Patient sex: M
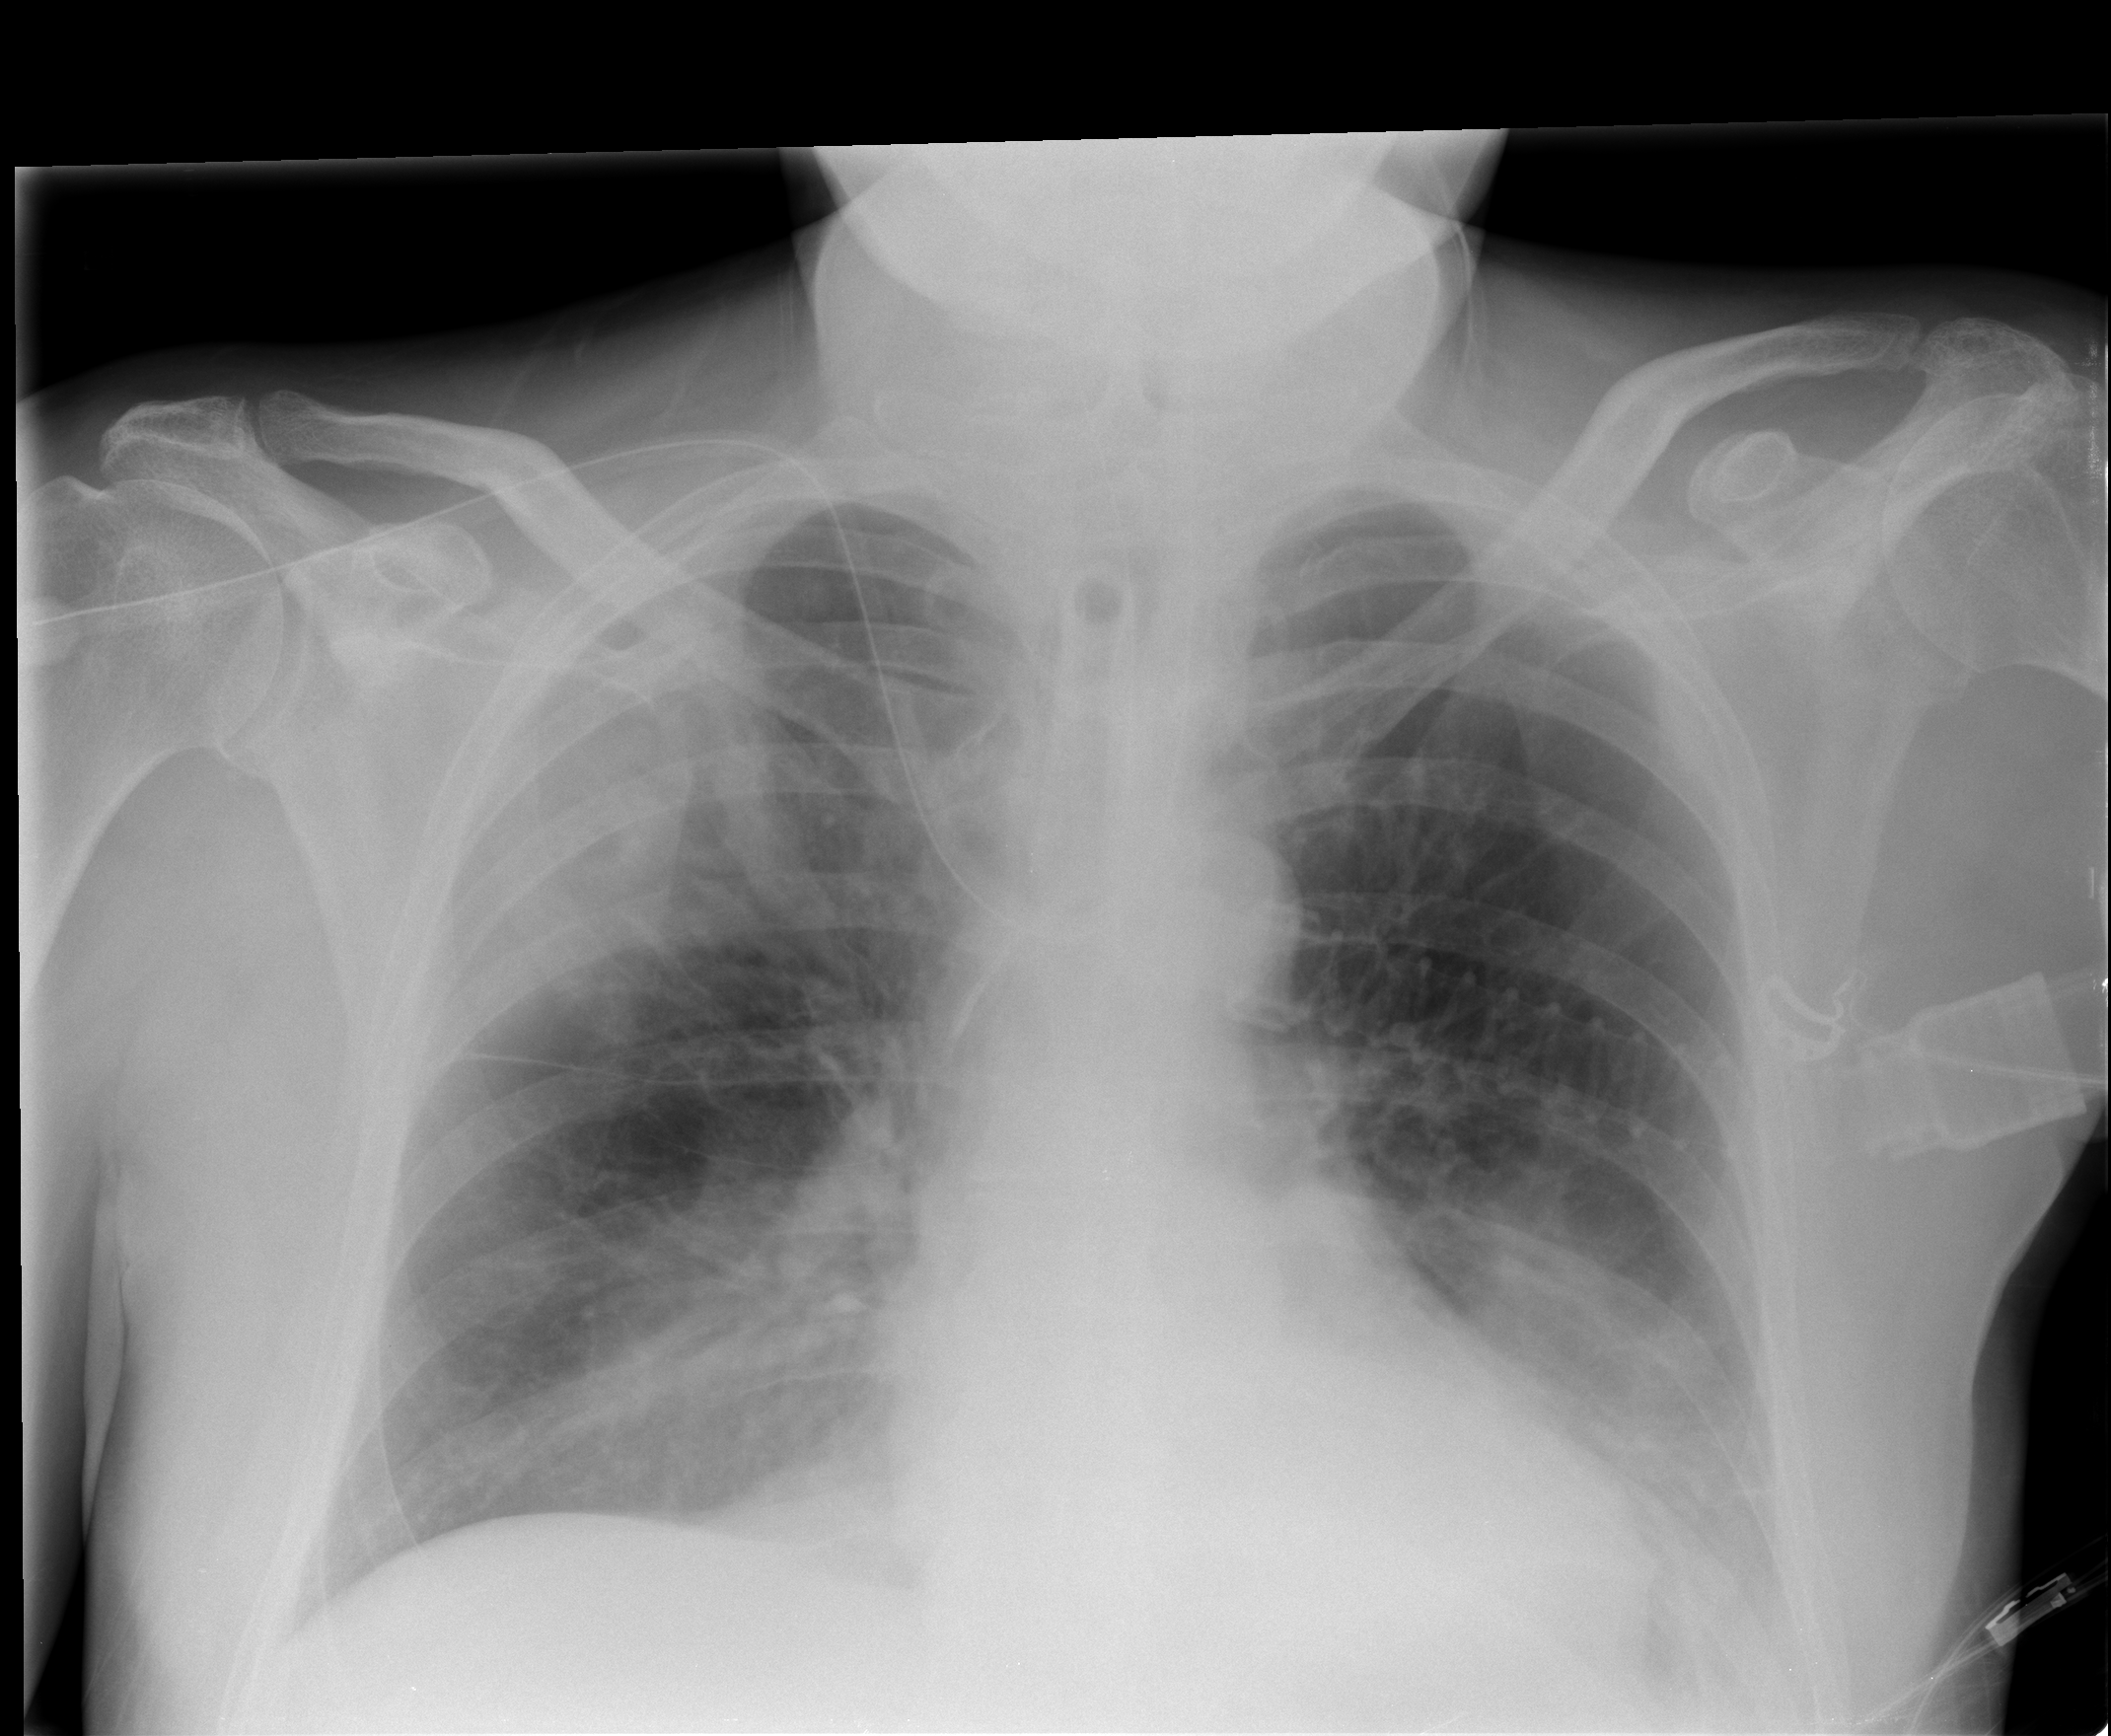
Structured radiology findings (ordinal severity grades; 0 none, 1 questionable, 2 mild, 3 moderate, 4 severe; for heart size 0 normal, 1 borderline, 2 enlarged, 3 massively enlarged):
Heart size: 0
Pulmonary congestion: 2
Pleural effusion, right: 0
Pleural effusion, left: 2
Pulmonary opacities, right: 3
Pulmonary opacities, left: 2
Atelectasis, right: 2
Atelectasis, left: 2